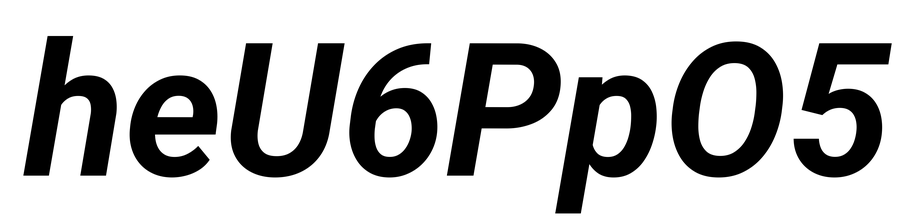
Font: Roboto-Italic_Bold_Italic